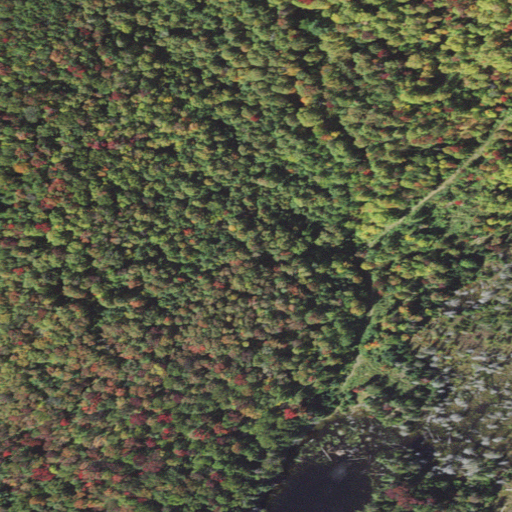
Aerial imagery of mountain in Vermont named Grays Mountain containing deciduous forest, woody wetlands, herbaceous wetlands, shrub, mixed forest, and open water